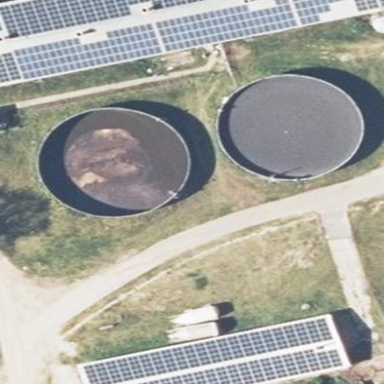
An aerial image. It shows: Storage tank with man-made structure.